Field crop: maize
Growth stage: 1
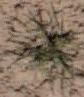
Species: salsola